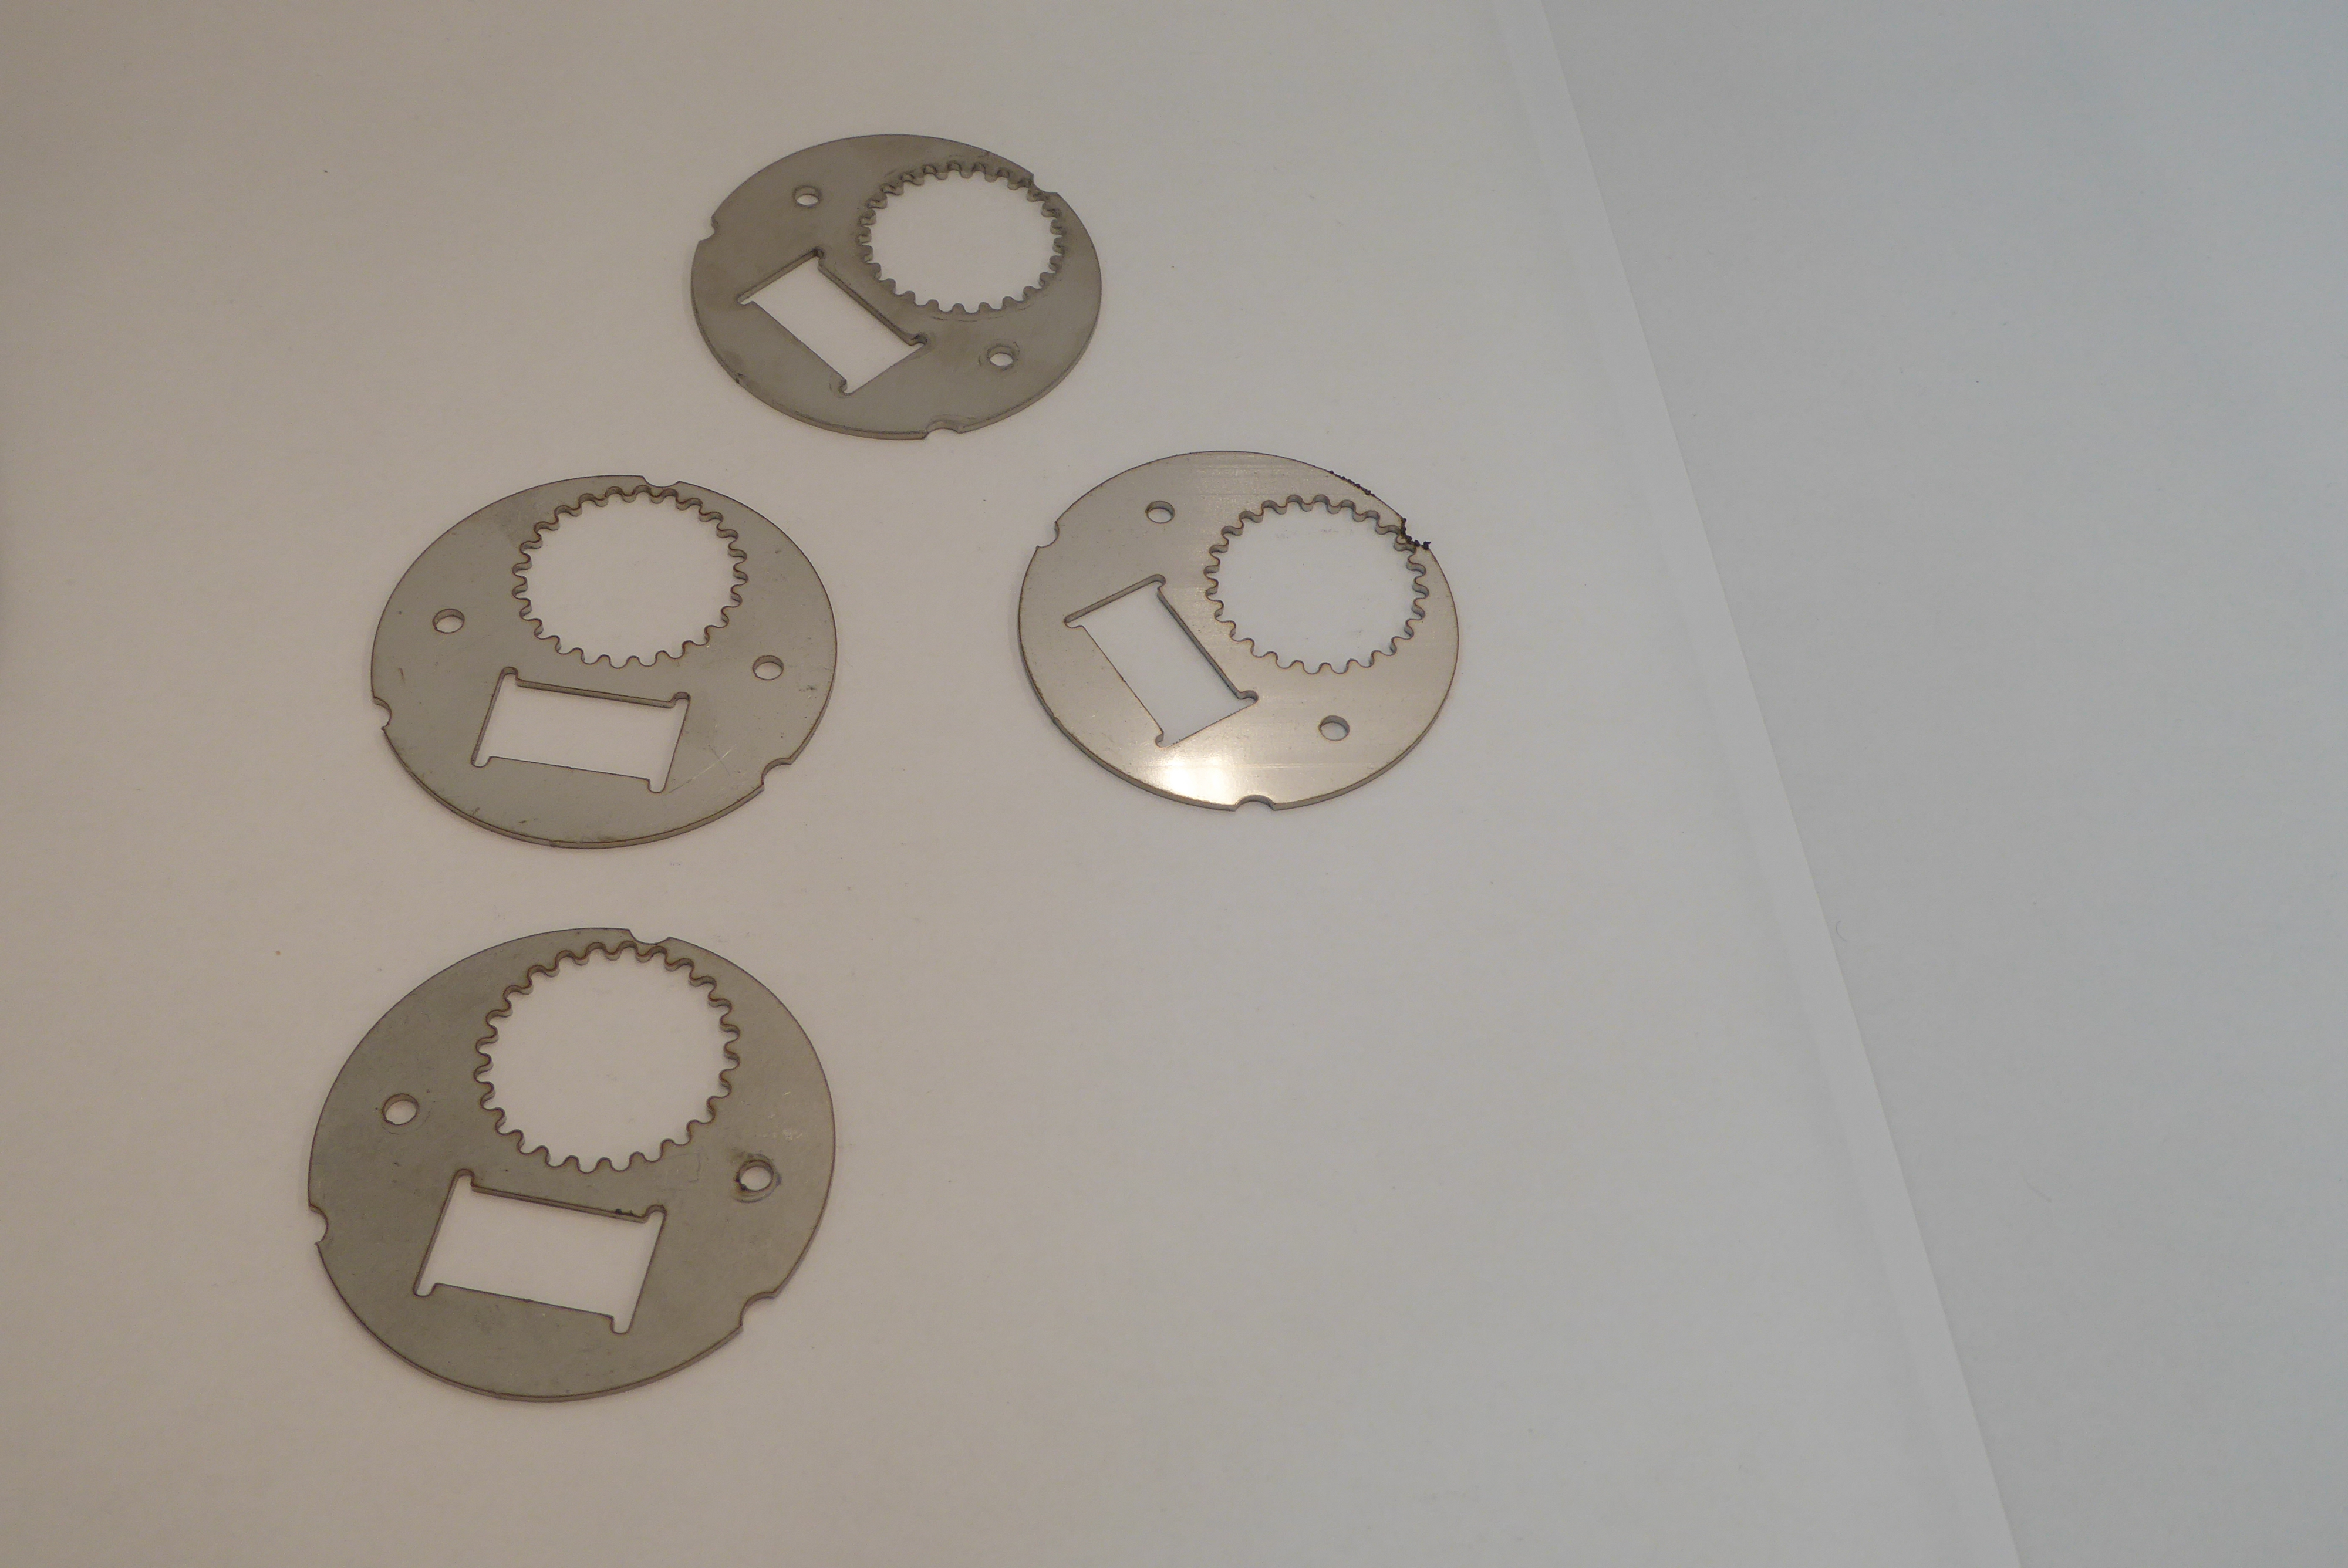
Label: Bottle Opener - Inlay